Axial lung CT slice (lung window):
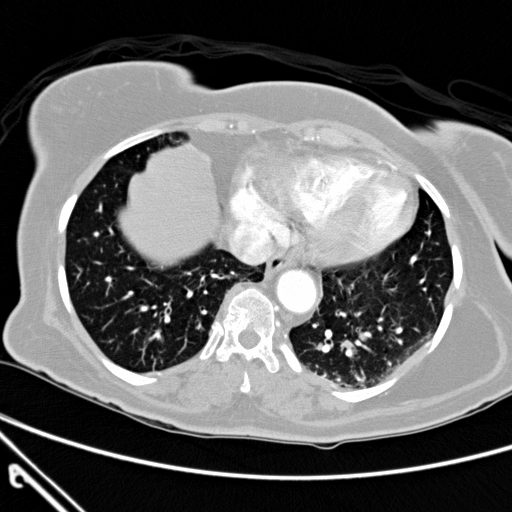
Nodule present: no